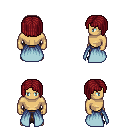
a pixel art fantasy rpg character, male body template, human, tanned skin, overskirt, robe skirt, brunette pageboy hairstyle, ghillies, four views (front, back, left, right), 2x2 character sprite sheet, small pixel art, hard edges, no anti-aliasing